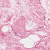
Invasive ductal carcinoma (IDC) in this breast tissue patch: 0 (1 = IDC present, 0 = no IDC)